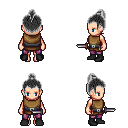
a pixel art fantasy rpg character, female body template, human, light skin, leather chest armor, magenta pants, gray short topknot hairstyle, black shoes, dagger, four views (front, back, left, right), 2x2 character sprite sheet, small pixel art, hard edges, no anti-aliasing